Current action and preconditions to check: trajectory_clear

Your task: For each precondition in the list above, predict whether it will hold at this action.

Consider the current scene as observed from the mobile robot's camera, and analyze the predicted future states of all dynamic agents (e.g., people, animals, vehicles, or any moving entities) within the NEXT SECOND.

IMPORTANT: Only answer "very likely" if you are absolutely certain—based on strong, clear evidence—that a dynamic agent will violate the precondition in the predicted future state. Do NOT answer "very likely" for unlikely, ambiguous, or low-probability risks.

Ask yourself for each precondition: Is there a high probability, with clear and convincing evidence, that the predicted future states of any dynamic agent will interfere with the predicted future state of the currently executing action within the NEXT SECOND, causing that precondition to fail?

Assess the risk level based on these predictions. Use "likely" or "very likely" if motions create a clear risk of interference.

Use "neutral" or "improbable" if agents are nearby but their predicted paths are clearly diverging or non-conflicting.

Failure Risk Categories: "very improbable", "improbable", "neutral", "likely", "very likely"

Answer Format: Output ONLY the probability_of_failure value from these categories: "very improbable", "improbable", "neutral", "likely", "very likely"

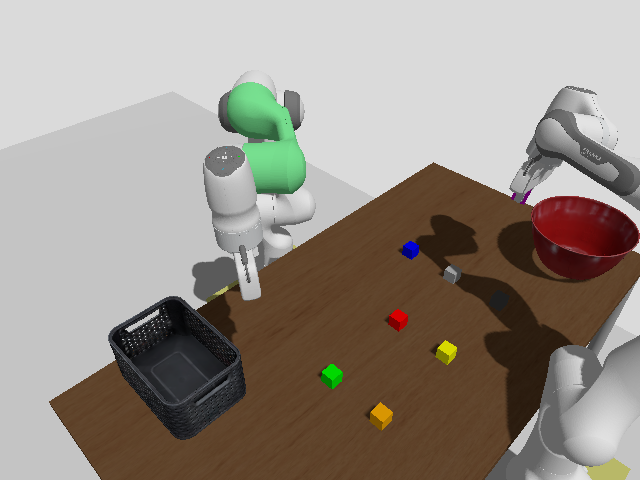

Answer: very improbable